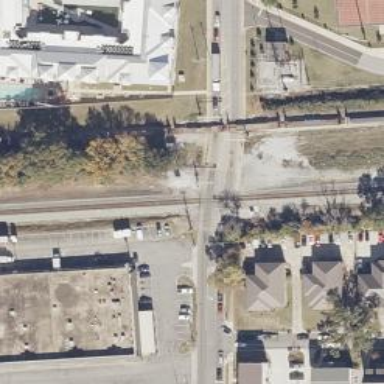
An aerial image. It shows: Railway crossing.